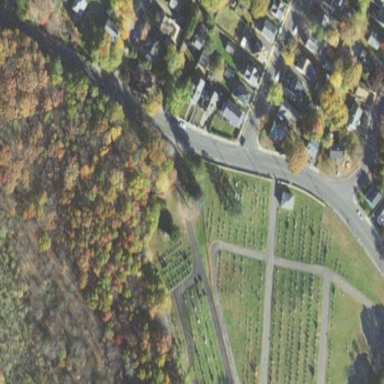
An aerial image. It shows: Cemetery.